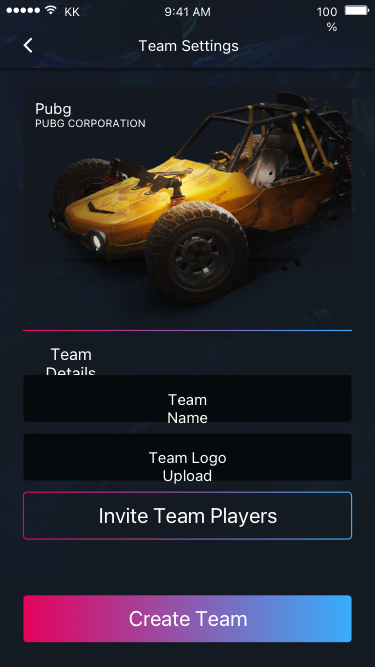
Text in this UI design:
9:41 AM
KK
100%
Team Settings
Pubg
PUBG CORPORATION
Team Details
Team Name
Team Logo Upload
Create Team
Invite Team Players